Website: bh-photo
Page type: orders-overview
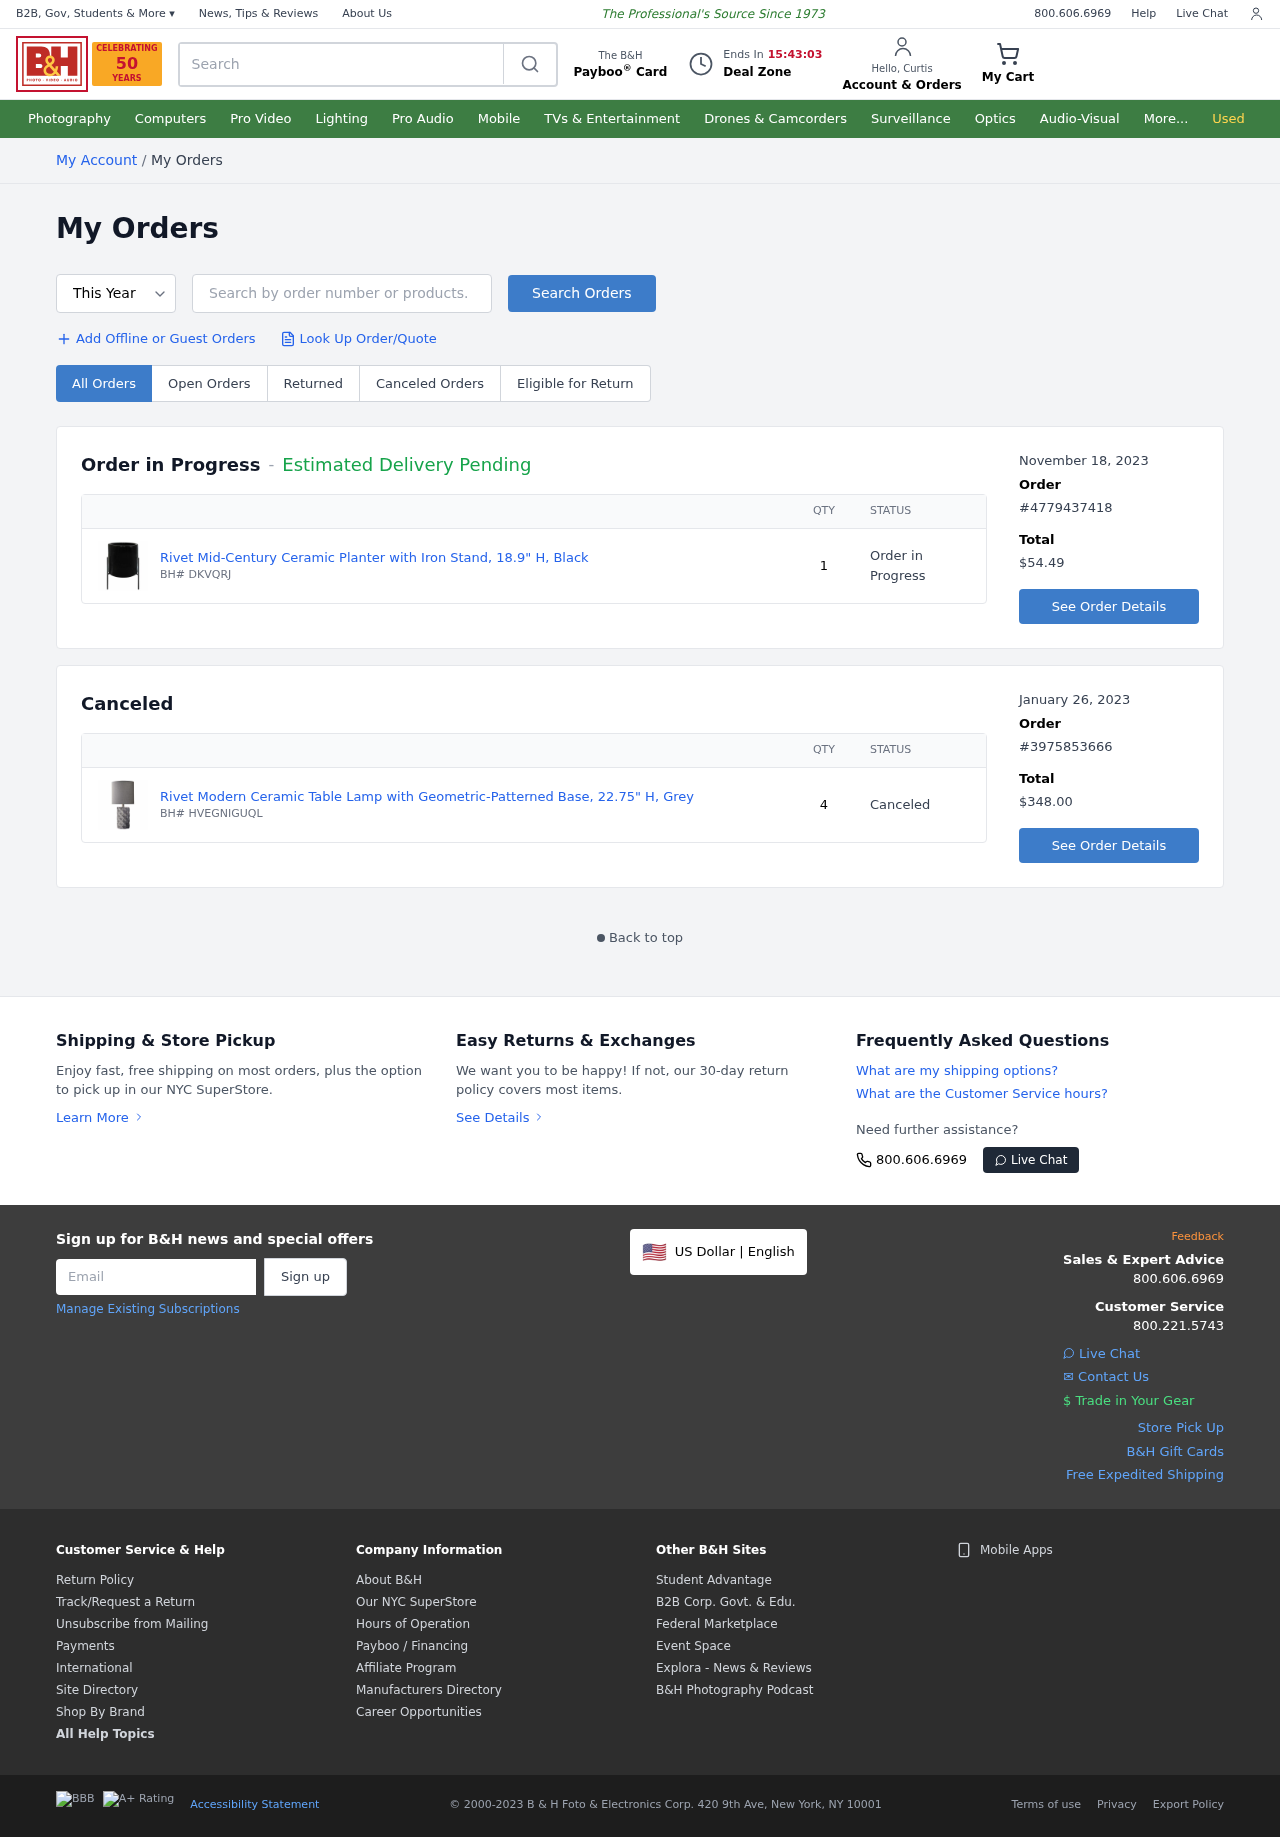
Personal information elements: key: PII_FIRSTNAME
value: Curtis
Product elements: key: PRODUCT1_NAME
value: Rivet Mid-Century Ceramic Planter with Iron Stand, 18.9" H, Black
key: PRODUCT1_QUANTITY
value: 1
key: PRODUCT2_NAME
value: Rivet Modern Ceramic Table Lamp with Geometric-Patterned Base, 22.75" H, Grey
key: PRODUCT2_QUANTITY
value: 4
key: PRODUCT1_SKU
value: BH# DKVQRJ
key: PRODUCT2_SKU
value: BH# HVEGNIGUQL
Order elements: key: ORDER_DATE
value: November 18, 2023
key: ORDER_ID
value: #4779437418
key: ORDER_TOTAL
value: $54.49
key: ORDER_DATE2
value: January 26, 2023
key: ORDER_ID2
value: #3975853666
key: ORDER_TOTAL2
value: $348.00
Search elements: key: HEADER_SEARCH
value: Search
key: SEARCH_ORDERS
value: Search by order number or products.